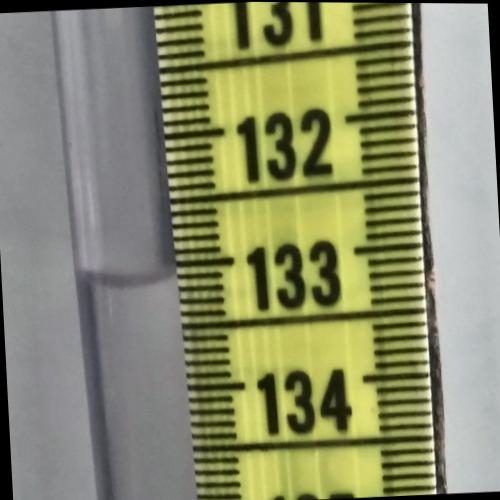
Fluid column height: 133.1 cm